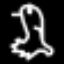
Label: frog